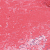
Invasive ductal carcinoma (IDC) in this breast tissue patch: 0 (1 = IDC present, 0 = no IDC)